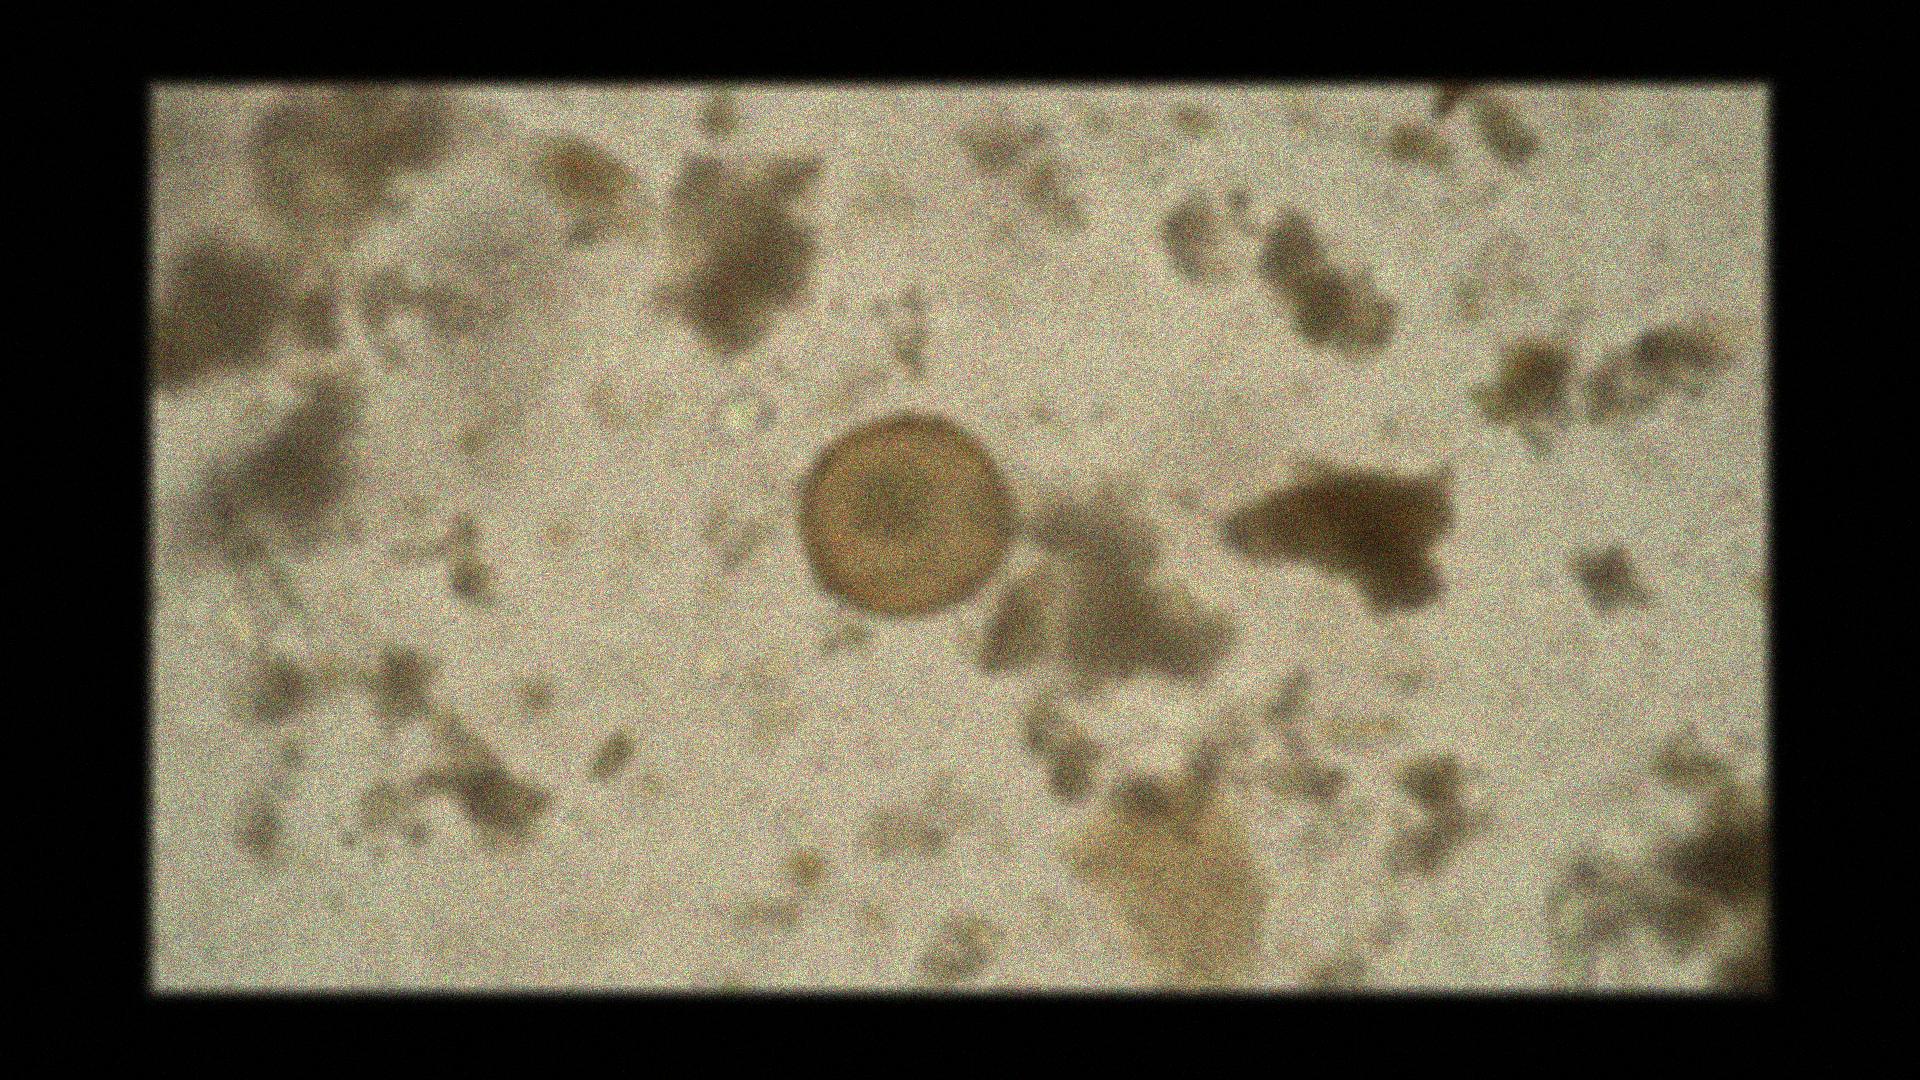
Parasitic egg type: Hymenolepis diminuta